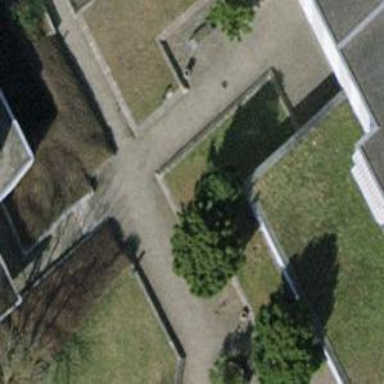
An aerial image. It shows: Urban tree adds touch of nature to the surroundings.